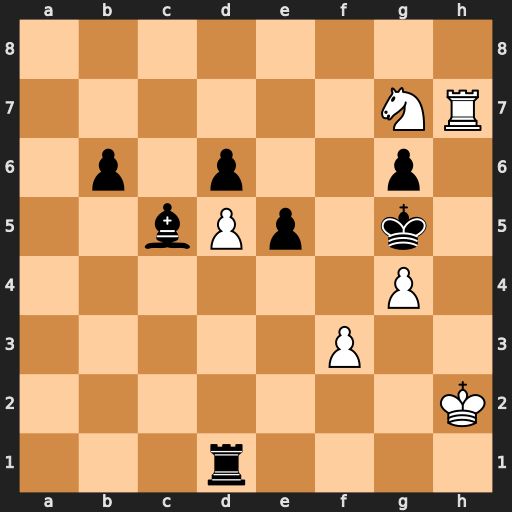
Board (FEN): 8/6NR/1p1p2p1/2bPp1k1/6P1/5P2/7K/3r4
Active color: w
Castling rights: -
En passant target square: -
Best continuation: Ne6+ Kf6 g5+ Kf5 Rf7#